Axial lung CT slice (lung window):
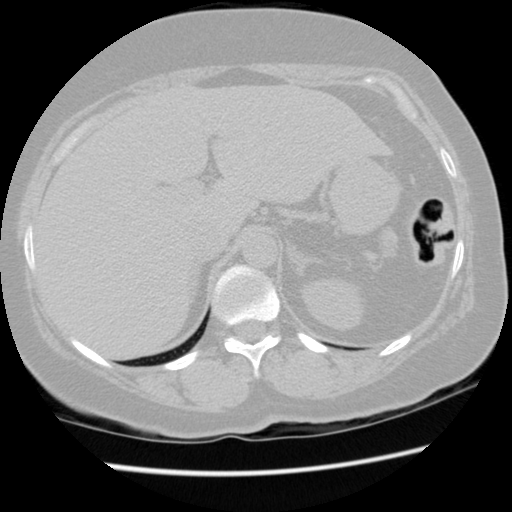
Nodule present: no